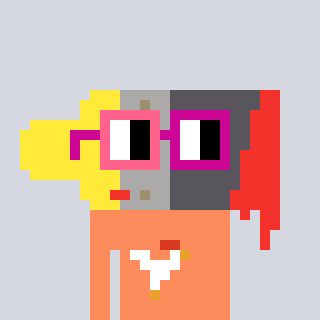
a pixel art character with square pink and red glasses, a paintbrush-shaped head and a peachy-colored body on a cool background